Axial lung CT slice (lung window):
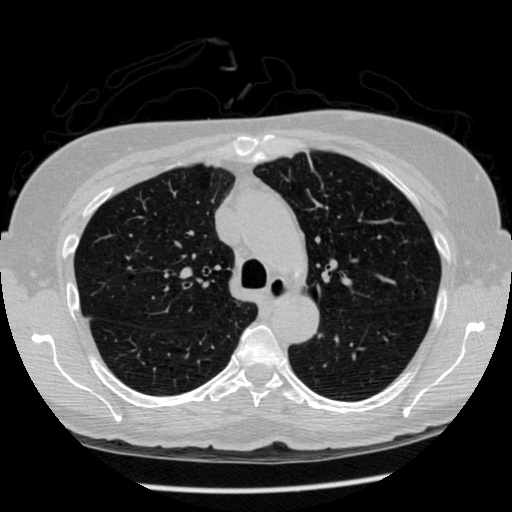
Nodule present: no